Question: The color is #dcfbdd
I attached an image and you can see the difference in color below the picture.
The first picture is darker yet when I go into photoshop I'm picking the exact same color and photoshop is telling me it's the exact same color. But even the color panel in photoshop shows 2 different colors for the same hex.
Any ideas on what I could do to fix this?

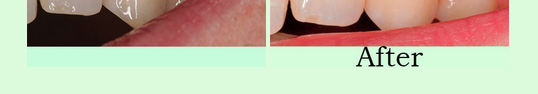
Answer: I get #C6FCDC for the darker one then #D5FCDB.
I get these hex by using visual studio pipette.
Also change your monitor setting. I get similiar colour too in a brighter monitor.
Hope it helps. So if you see them in darker monitor, you may see the difference.